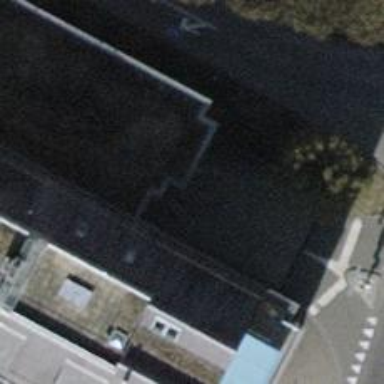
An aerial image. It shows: Parking entrance.